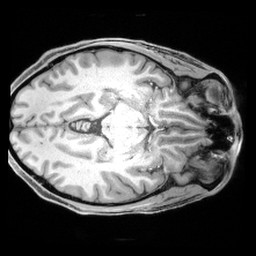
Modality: T1w
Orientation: axial
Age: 46
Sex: male
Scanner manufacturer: siemens
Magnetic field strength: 3 T
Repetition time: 2.4 s
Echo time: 0.00195 s